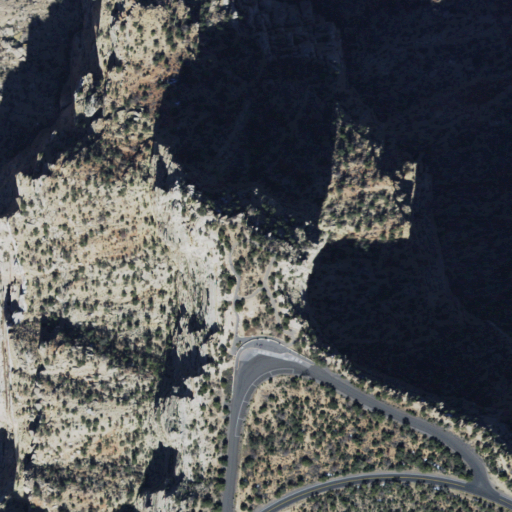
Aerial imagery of cliff(s) in Arizona named Mohave Point containing evergreen forest, shrub, barren land, low intensity development, open development, and medium intensity development